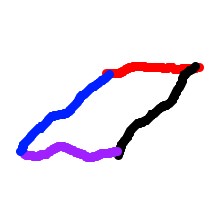
Shape: parallelogram